Aerial crown-view tile of a tropical tree (Barro Colorado Island, Panama), acquired 20240813:
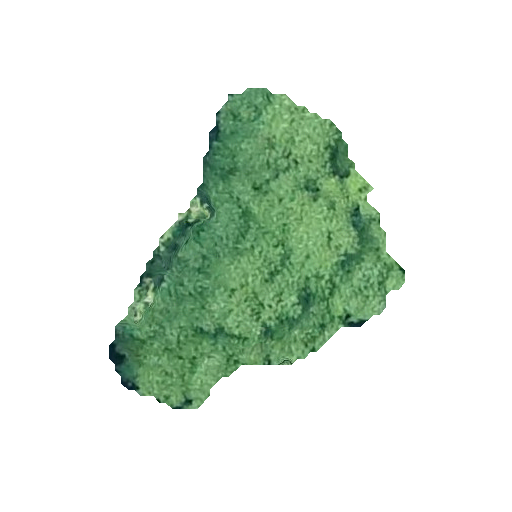
Species: Tachigali panamensis
GBIF accepted scientific name: Tachigali panamensis
Crown area: 82.427 m²